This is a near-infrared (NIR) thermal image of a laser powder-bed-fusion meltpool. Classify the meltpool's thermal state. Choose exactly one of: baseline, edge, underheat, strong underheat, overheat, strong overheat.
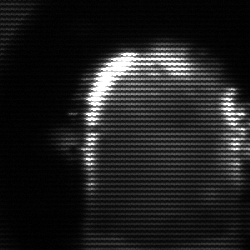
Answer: baseline